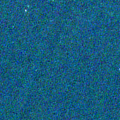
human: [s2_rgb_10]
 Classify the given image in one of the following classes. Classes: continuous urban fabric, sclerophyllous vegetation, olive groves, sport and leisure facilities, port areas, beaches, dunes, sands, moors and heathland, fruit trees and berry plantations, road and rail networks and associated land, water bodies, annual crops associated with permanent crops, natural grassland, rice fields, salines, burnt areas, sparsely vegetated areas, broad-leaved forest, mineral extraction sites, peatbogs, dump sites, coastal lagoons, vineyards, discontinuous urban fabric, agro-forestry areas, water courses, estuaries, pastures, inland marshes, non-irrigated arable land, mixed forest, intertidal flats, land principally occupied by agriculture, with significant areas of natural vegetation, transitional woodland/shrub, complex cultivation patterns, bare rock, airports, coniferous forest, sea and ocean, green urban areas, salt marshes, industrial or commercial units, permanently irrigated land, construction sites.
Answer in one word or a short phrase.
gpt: sea and ocean